Current action and preconditions to check: path_clear

Your task: For each precondition in the list above, predict whether it will hold at this action.

Consider the current scene as observed from the mobile robot's camera, and analyze the predicted future states of all dynamic agents (e.g., people, animals, vehicles, or any moving entities) within the NEXT SECOND.

IMPORTANT: Only answer "very likely" if you are absolutely certain—based on strong, clear evidence—that a dynamic agent will violate the precondition in the predicted future state. Do NOT answer "very likely" for unlikely, ambiguous, or low-probability risks.

Ask yourself for each precondition: Is there a high probability, with clear and convincing evidence, that the predicted future states of any dynamic agent will interfere with the predicted future state of the currently executing action within the NEXT SECOND, causing that precondition to fail?

Assess the risk level based on these predictions. Use "likely" or "very likely" if motions create a clear risk of interference.

Use "neutral" or "improbable" if agents are nearby but their predicted paths are clearly diverging or non-conflicting.

Failure Risk Categories: "very improbable", "improbable", "neutral", "likely", "very likely"

Answer Format: Output ONLY the probability_of_failure value from these categories: "very improbable", "improbable", "neutral", "likely", "very likely"

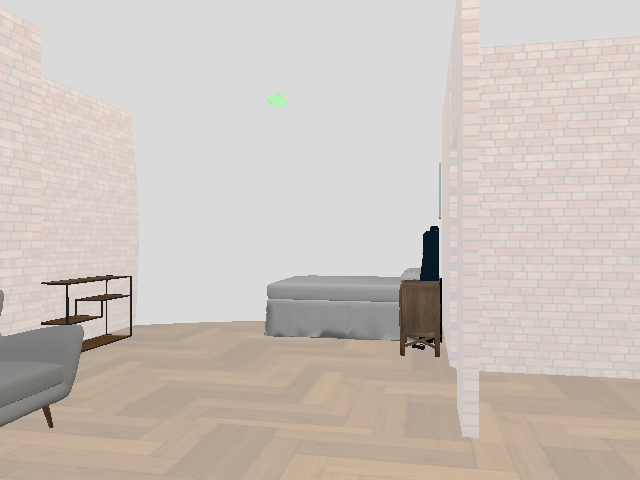

Answer: very improbable